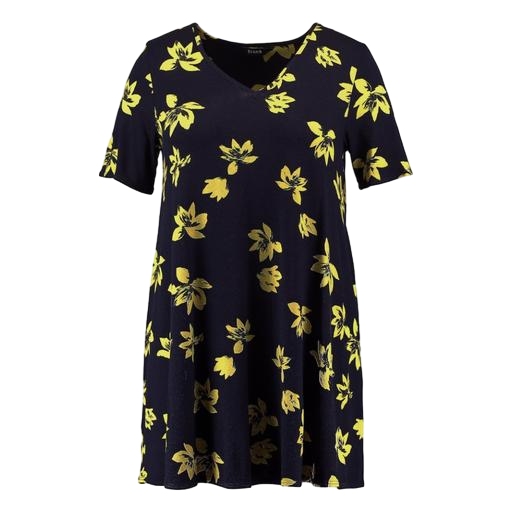
blue plus size printed t-shirt only macy, black plus size printed t-shirt only macy, black and yellow artsy dress, white background